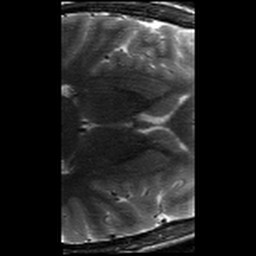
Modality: T2w
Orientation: axial
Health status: healthy
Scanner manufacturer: siemens
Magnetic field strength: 3 T
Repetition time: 8.02 s
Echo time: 0.08 s